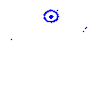
Particle: pion